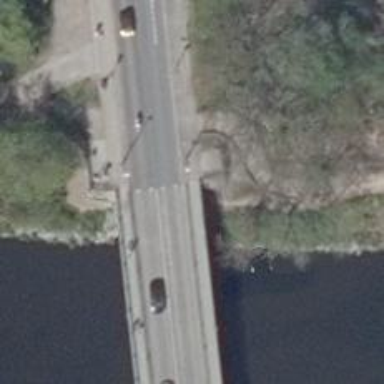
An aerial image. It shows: Sidewalk on metal bridge.